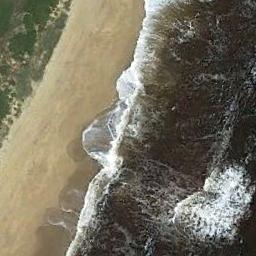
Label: beach